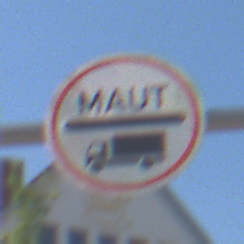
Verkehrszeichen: Mautpflicht
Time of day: MorningAfternoon
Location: Outdoor (Urban)
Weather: Clear
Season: NotSpecified
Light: Natural